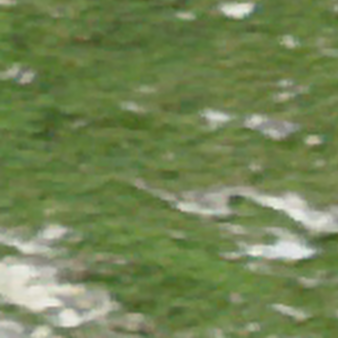
Label: other